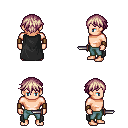
a pixel art fantasy rpg character, male body template, human, light skin, black cape, teal pants, white blonde short bangs hairstyle, leather bracers, dagger, four views (front, back, left, right), 2x2 character sprite sheet, small pixel art, hard edges, no anti-aliasing